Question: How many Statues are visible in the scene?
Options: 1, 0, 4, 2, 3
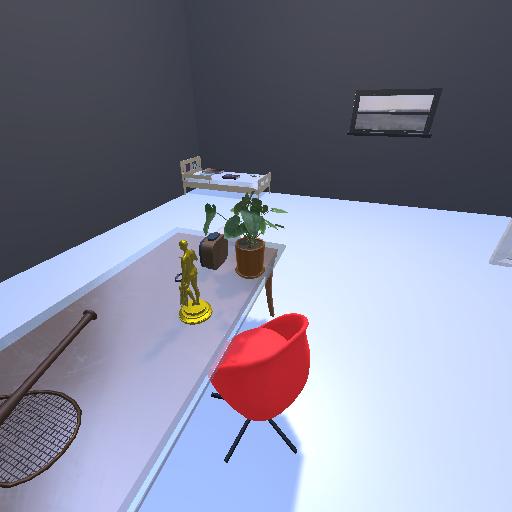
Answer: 1